Field crop: maize
Growth stage: 2
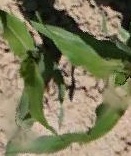
Species: maize